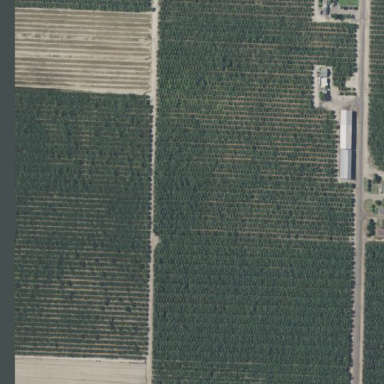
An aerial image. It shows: Almond orchard with rows of almond trees.